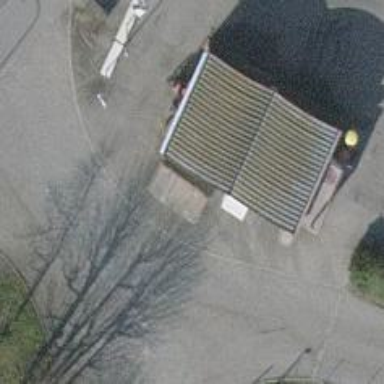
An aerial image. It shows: Car wash facility.